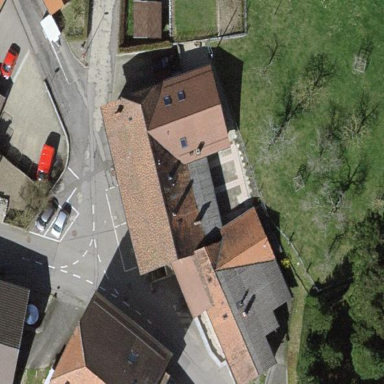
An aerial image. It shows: Restaurant building.